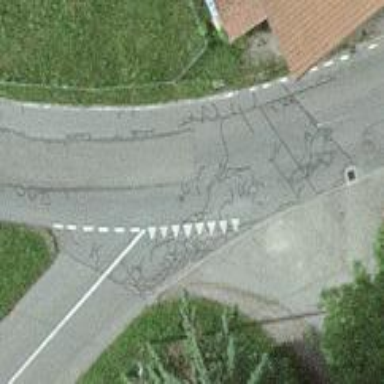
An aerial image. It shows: Road with "give way" sign.